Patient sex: F
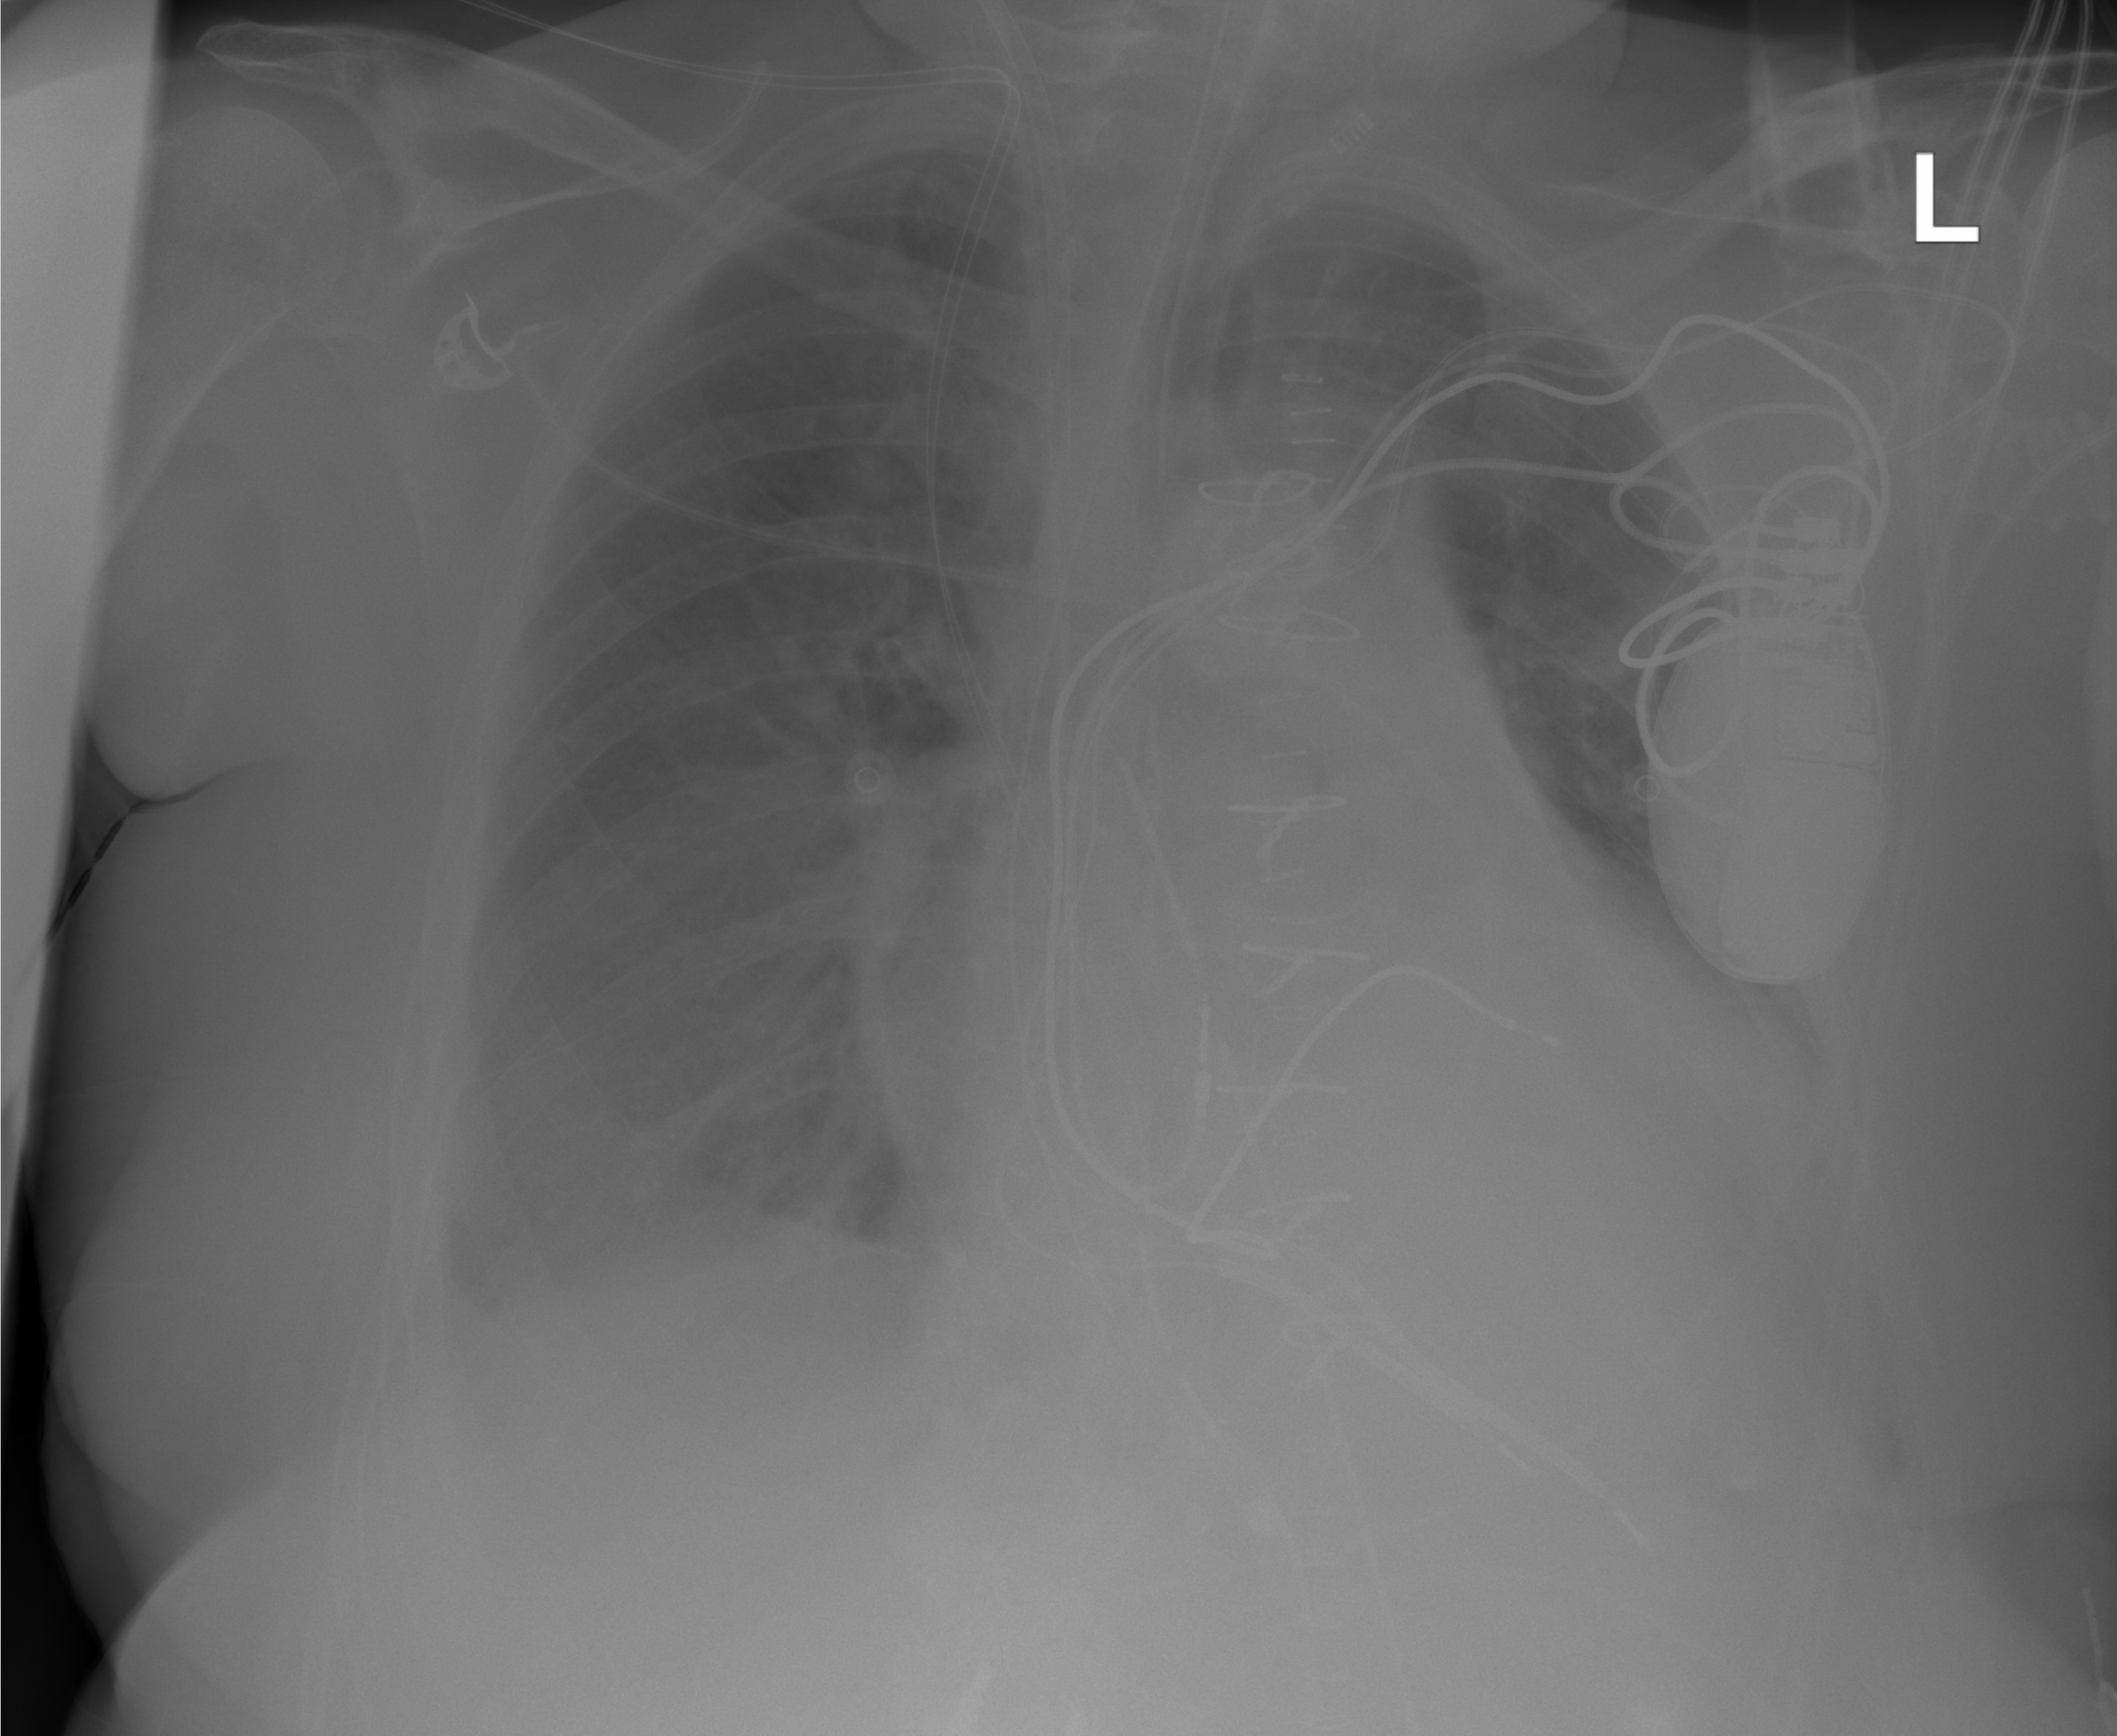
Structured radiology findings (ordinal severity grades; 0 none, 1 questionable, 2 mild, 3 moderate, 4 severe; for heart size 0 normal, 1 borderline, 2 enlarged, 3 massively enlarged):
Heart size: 2
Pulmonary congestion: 0
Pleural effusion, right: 2
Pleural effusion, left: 2
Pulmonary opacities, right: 0
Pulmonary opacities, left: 0
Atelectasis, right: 2
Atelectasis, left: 2